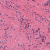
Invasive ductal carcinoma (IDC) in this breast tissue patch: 0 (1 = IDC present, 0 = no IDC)